Field crop: maize
Growth stage: 2
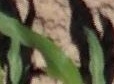
Species: maize